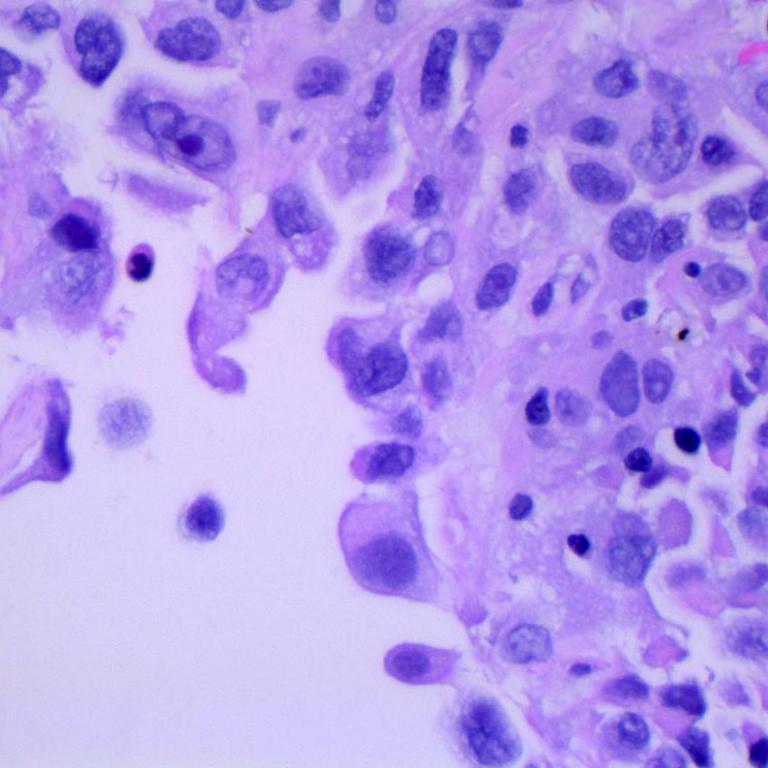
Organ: lung
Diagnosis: adenocarcinomas